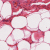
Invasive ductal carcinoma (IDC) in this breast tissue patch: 0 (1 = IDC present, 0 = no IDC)